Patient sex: M
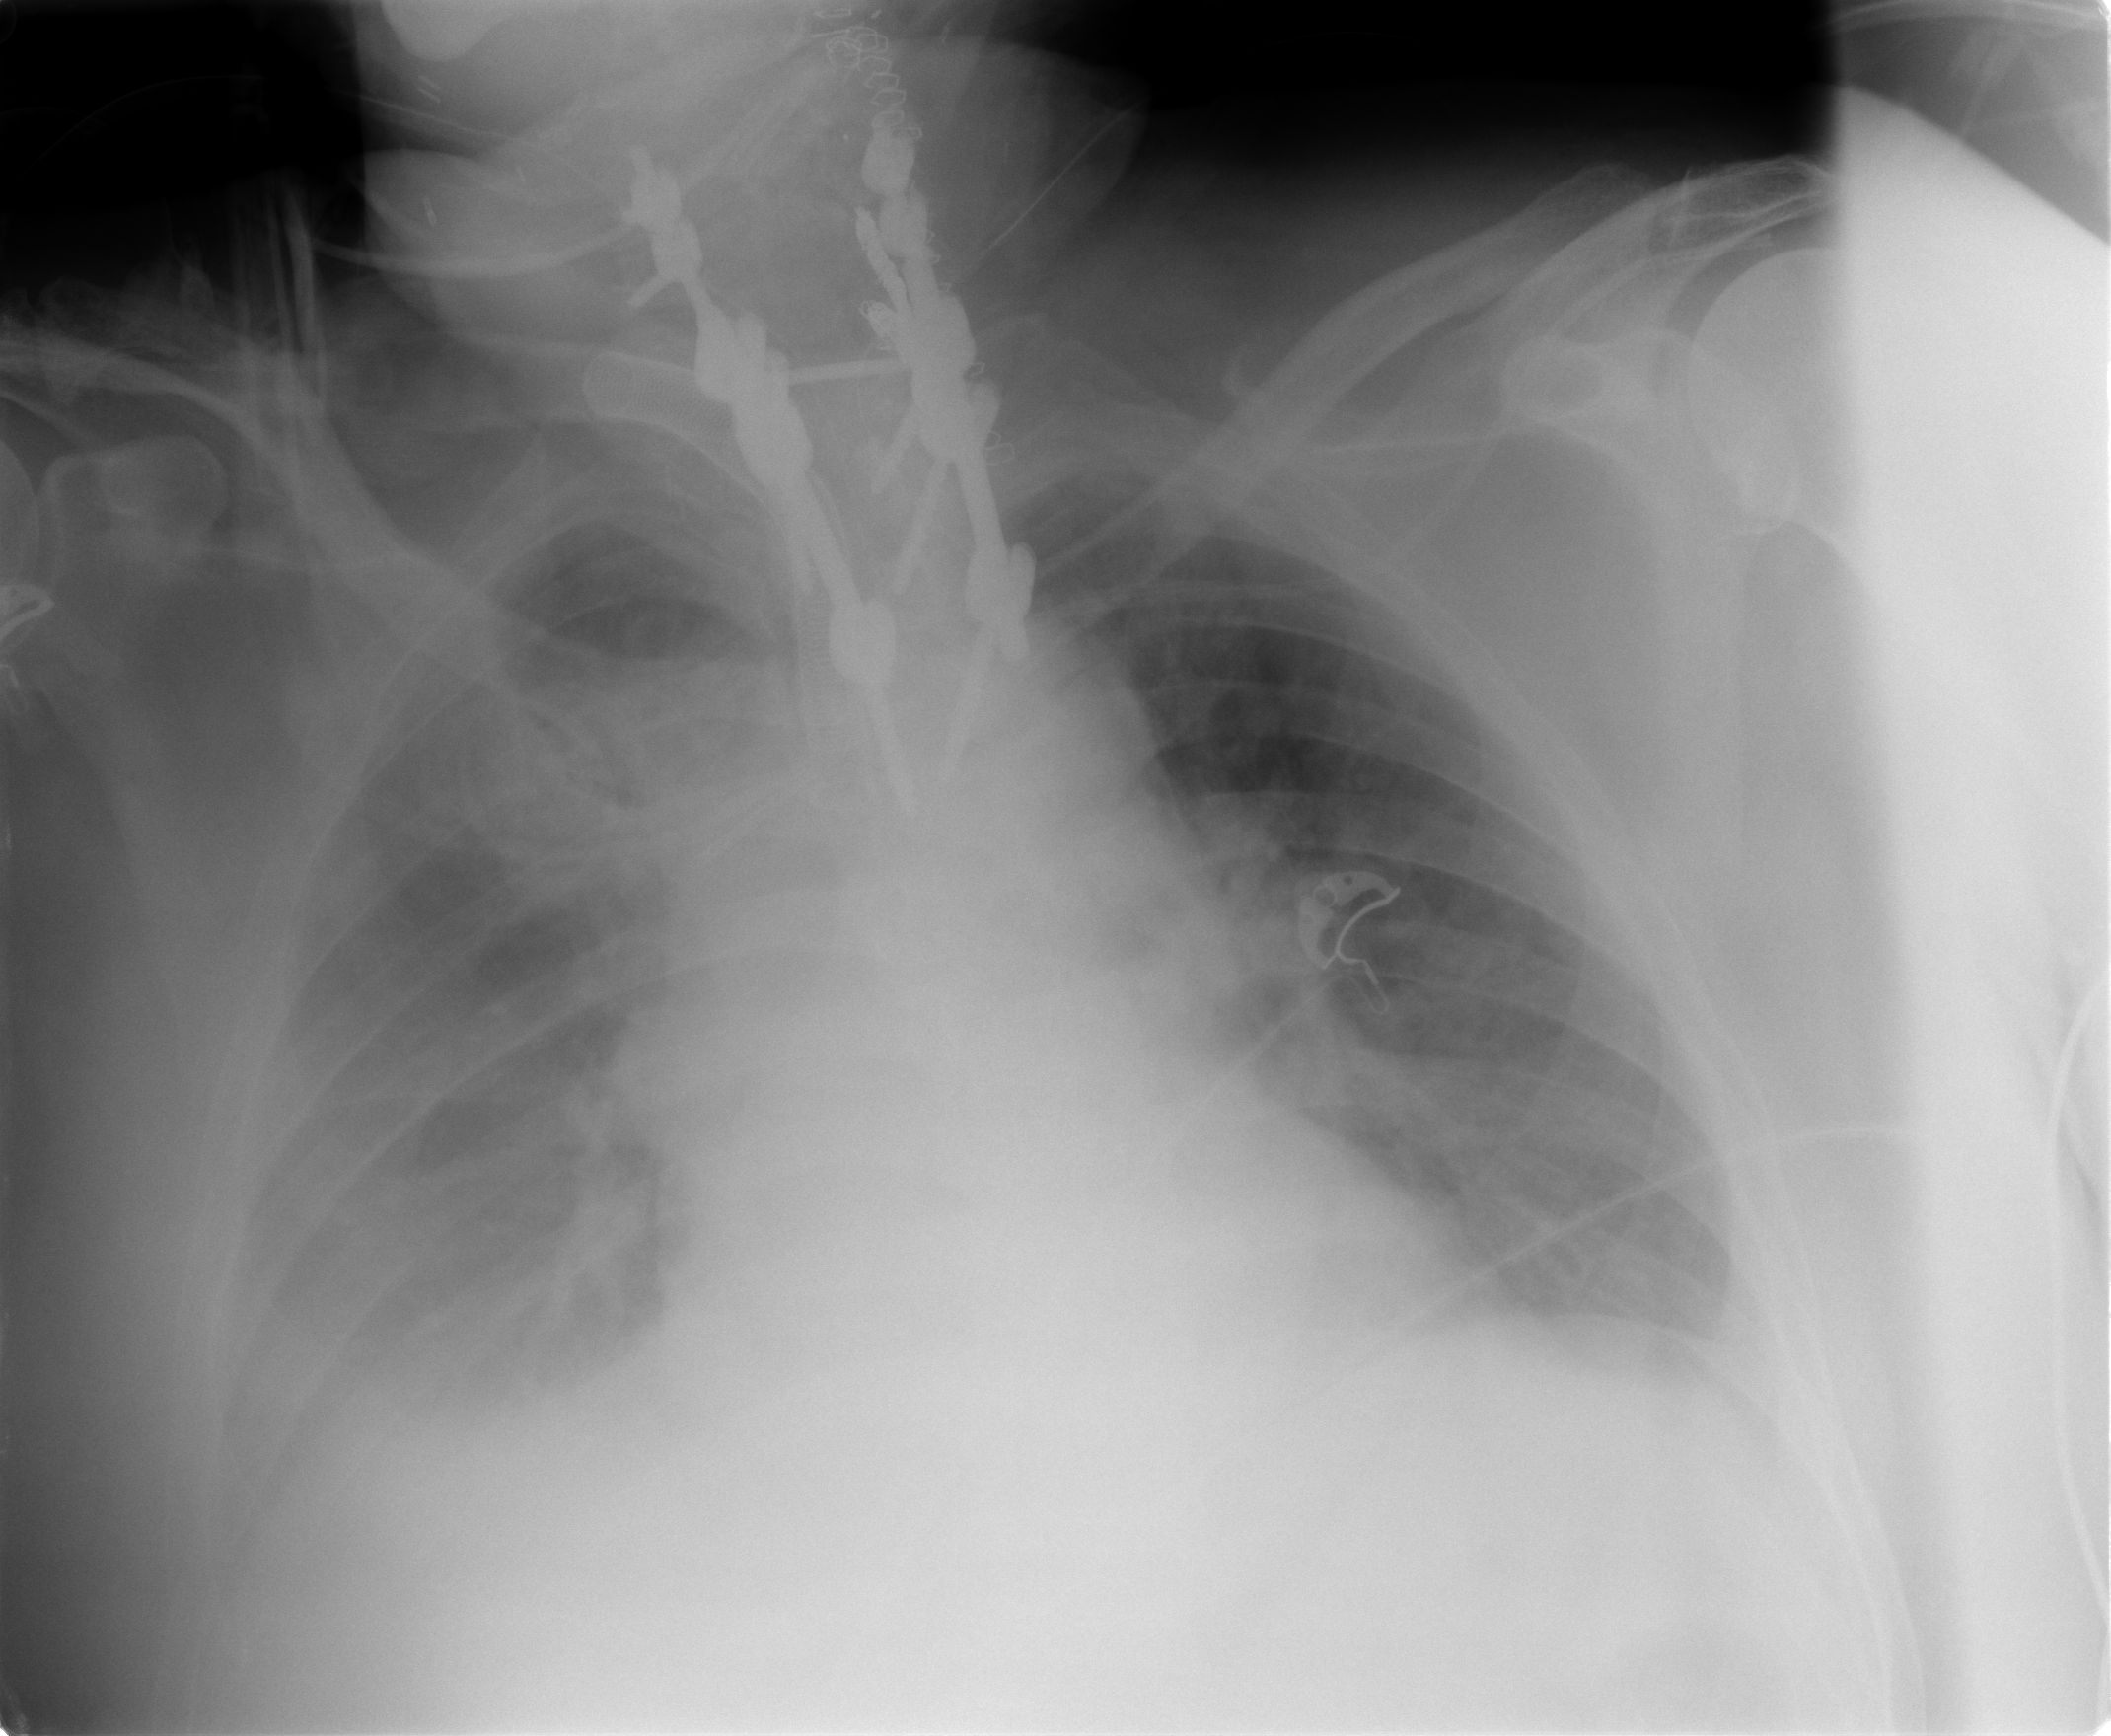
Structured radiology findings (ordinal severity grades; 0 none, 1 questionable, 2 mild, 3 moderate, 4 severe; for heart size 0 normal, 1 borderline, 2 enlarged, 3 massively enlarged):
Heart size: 0
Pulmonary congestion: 0
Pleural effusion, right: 3
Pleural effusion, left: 1
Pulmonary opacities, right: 0
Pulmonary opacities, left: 0
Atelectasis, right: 2
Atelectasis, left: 1